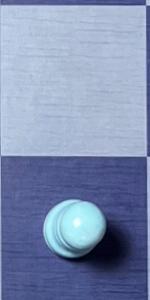
Label: Pawn_White